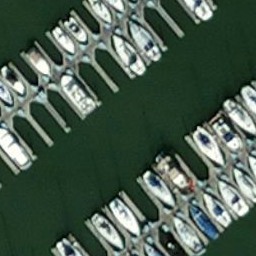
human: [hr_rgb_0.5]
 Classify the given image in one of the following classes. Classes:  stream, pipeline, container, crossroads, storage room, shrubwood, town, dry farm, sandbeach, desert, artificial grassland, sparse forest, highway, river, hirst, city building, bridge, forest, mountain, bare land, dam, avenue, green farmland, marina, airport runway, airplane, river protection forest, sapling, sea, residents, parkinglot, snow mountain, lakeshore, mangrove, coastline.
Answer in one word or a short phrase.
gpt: marina